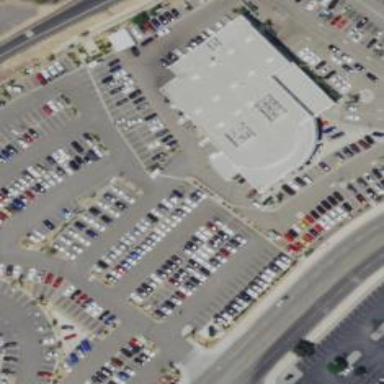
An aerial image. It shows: Car shop building.